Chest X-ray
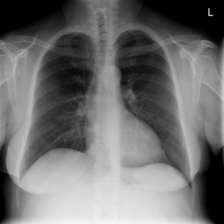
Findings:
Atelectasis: negative
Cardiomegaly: negative
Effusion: negative
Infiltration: negative
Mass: negative
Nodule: negative
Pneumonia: negative
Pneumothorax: negative
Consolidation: negative
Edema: negative
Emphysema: negative
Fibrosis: negative
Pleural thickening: negative
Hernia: negative